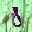
Label: 8